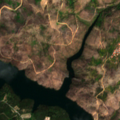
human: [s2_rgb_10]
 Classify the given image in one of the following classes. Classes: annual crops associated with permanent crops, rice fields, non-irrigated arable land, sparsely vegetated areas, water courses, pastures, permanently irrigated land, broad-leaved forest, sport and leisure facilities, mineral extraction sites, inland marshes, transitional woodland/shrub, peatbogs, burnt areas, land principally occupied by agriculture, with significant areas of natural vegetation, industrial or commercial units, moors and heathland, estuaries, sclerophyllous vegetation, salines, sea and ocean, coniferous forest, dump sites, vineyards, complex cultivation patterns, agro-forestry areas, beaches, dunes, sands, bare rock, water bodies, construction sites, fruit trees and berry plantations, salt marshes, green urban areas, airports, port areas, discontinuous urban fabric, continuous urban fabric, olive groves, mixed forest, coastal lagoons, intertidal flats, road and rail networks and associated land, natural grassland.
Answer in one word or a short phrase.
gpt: land principally occupied by agriculture, with significant areas of natural vegetation, coniferous forest, transitional woodland/shrub, water bodies